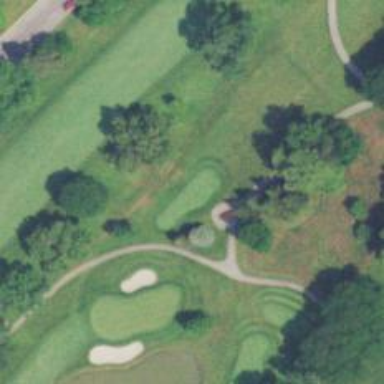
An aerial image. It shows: Golf tee.